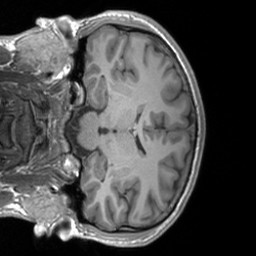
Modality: T1w
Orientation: coronal
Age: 22
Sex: male
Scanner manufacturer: siemens
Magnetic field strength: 3 T
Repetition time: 1.9 s
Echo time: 0.00226 s